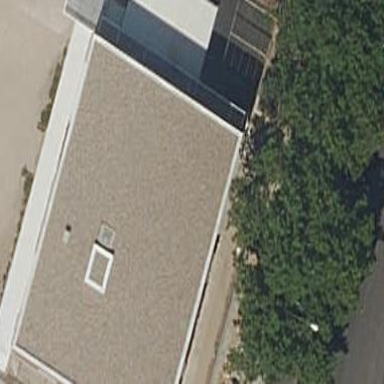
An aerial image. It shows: School building.